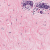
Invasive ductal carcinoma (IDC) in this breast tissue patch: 0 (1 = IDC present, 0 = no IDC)